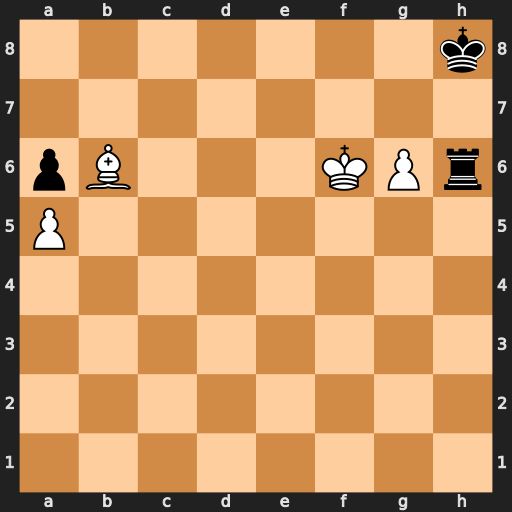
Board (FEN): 7k/8/pB3KPr/P7/8/8/8/8
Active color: w
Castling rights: -
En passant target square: -
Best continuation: Kf7 Rh7+ gxh7